Question: I'm trying to calculate the size of a bounding box after rotating a square. I've attached an image that hopefully describes what I'm looking to do.

After rotating by x degrees, the bounds becomes bigger. Is there a way to calculate this new size, given the angle and the dimensions of the original square? Thank you.
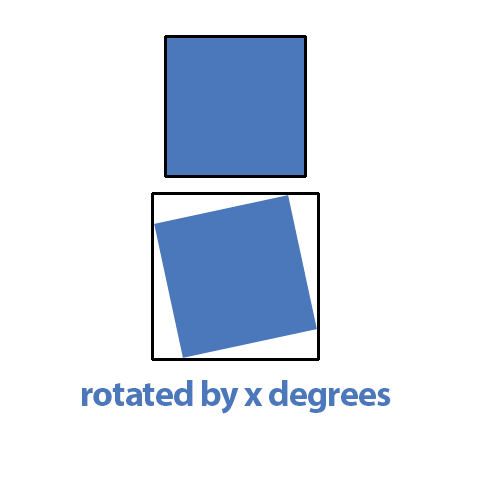
Answer: This can be solved through 2 applications of Pythag.
Each side of your larger square is split into two by a corner of your small blue square. Lets call the larger of these 2 sections length a, the smaller length b (although if x > 45 degrees then b will be larger), with side length l for the blue square and L as length of the black square.
We can calculate the first as: Cos(x) = a/l.
And the 2nd as Sin(x) = b/l
Thus we have L = (Sin(x)+Cos(x))*l.
Edit: Area is of course side length squared in both cases.